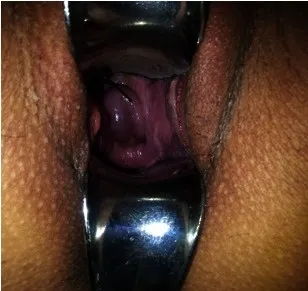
Fig. 2Direct image of the cervix immediately after applying the synthetic cerclage wire.
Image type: medical_photograph (other_medical_photograph)